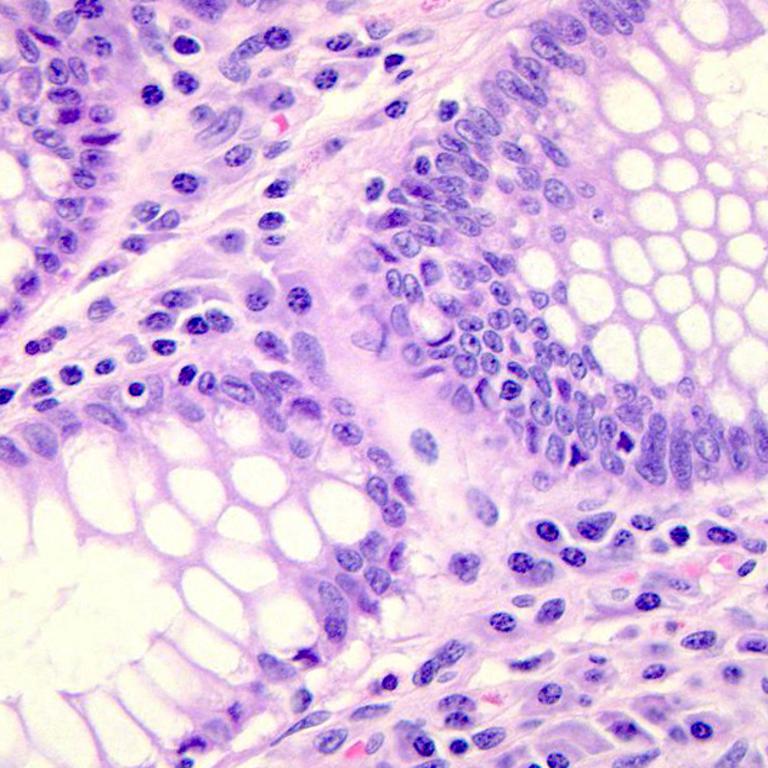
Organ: colon
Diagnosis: benign